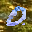
Label: 0